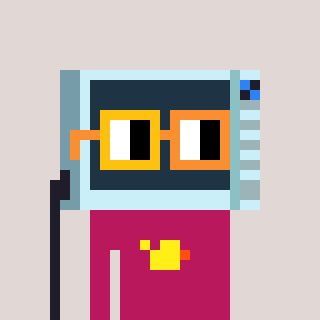
a pixel art character with square yellow and orange glasses, a microwave-shaped head and a darkpink-colored body on a warm background